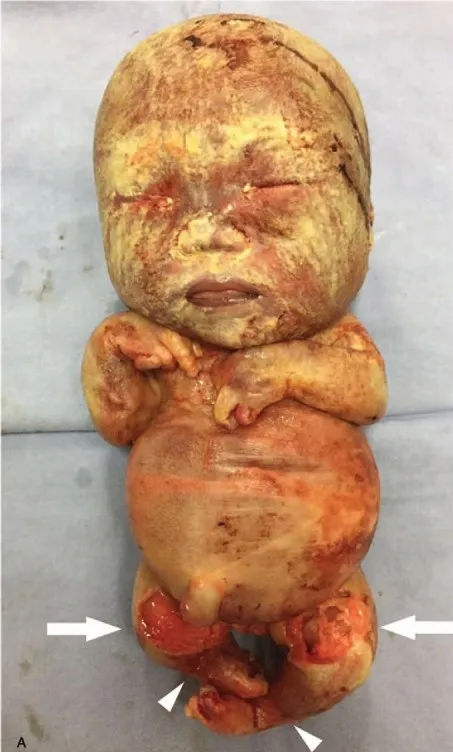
Gross images after delivery:. Front: flat face, bilateral ankle joint contracture (arrowheads), asymmetric short lower limbs (arrows).
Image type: radiology (ct)